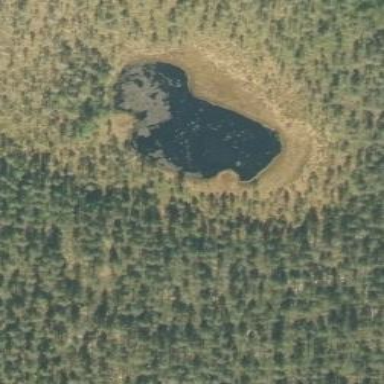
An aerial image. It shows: Serene lake surrounded by nature.